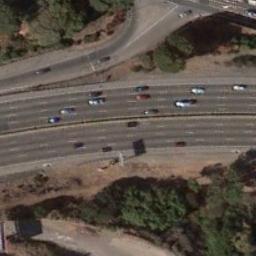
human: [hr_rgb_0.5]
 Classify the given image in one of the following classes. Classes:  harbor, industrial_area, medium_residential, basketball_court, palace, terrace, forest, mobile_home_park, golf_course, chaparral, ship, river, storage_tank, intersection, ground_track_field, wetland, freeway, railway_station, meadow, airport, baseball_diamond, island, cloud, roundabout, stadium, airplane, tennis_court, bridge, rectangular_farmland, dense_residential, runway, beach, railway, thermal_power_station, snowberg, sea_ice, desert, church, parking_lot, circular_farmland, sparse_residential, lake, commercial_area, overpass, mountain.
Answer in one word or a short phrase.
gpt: freeway